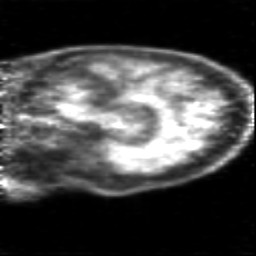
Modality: PET
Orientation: sagittal
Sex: female
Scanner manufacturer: siemens